Aerial crown-view tile of a tropical tree (Barro Colorado Island, Panama), acquired 20250217:
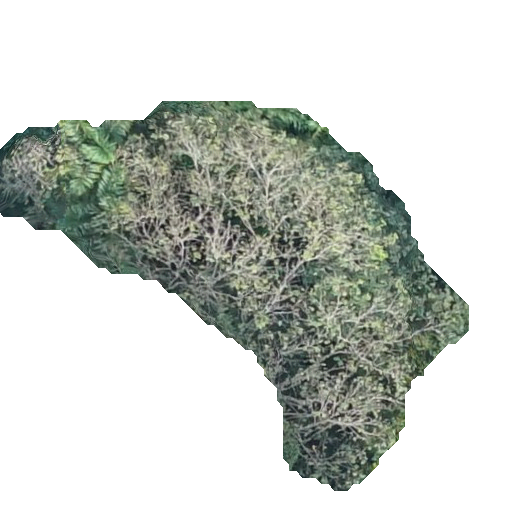
Species: Apeiba membranacea
GBIF accepted scientific name: Apeiba membranacea
Crown area: 136.501 m²